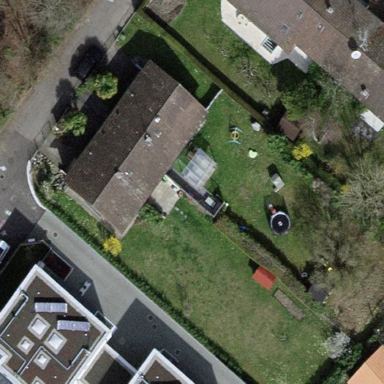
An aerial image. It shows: Garden enclosed by fence.